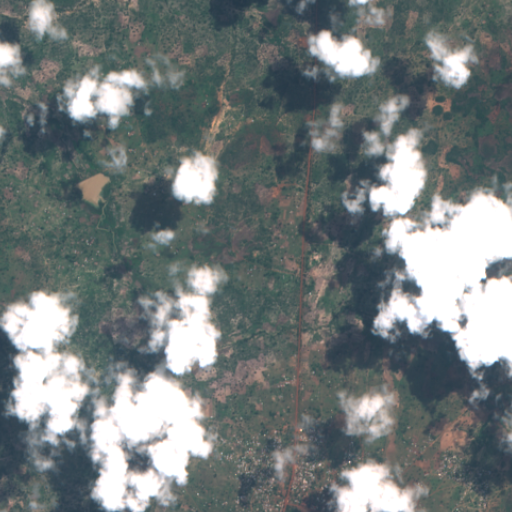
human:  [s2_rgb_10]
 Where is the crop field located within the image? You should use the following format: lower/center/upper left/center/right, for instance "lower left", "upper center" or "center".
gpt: The crop field is located in the lower of the image.
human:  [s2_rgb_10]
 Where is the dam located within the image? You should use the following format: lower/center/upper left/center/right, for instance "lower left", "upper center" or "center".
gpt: The dam is located in the lower right of the image.
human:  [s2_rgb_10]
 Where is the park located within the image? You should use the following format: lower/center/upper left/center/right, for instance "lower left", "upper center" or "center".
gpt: The park is located in the lower right of the image.
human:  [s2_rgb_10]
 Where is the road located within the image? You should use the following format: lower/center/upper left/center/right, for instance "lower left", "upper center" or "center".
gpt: There is no road in the image.